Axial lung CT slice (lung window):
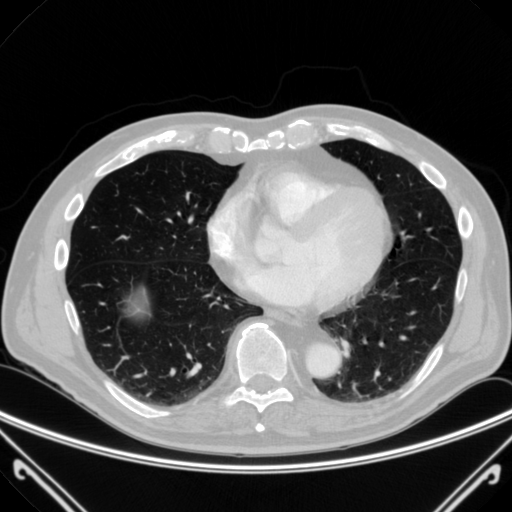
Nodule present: no